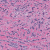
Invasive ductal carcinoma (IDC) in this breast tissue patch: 1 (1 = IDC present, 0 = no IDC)